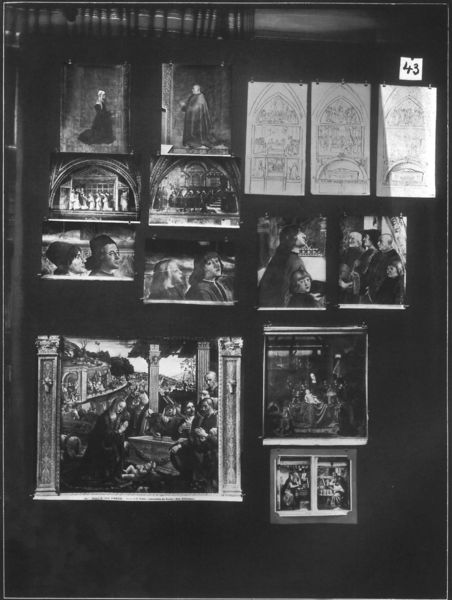
Titel: Mnemosyne (Bilderatlas, Fotos der Tafeln)
Künstler: Aby Warburg
Institution: London, The Warburg Institute Archive ©
Schlagwörter: dunkel, mann, weiß, fenster, frau, pfeiler, schwarz, säule, zeichnung, regal, portrait, kirche, kind, bilder, bücher, fotos, bogen, foto, fotografie, druck, schwarzweiß, beten, gebet, entwurf, portraits, ausstellung, spitzbogen, sammlung, maria, zeichnungen, medici, ausschnitte, inventar, geklebt, liste, verzeichnis, postkarten, warburg, zusammenstellung, mnemosyne, pinnwand, bildr, 43, gotk, sammlng, renaissancebilder